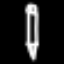
Label: pencil